Question: so, here is the question, i need to draw the position indicator corresponding to my hand position and then perform some manipulations on an image
here is the screen capture:
the left half of the screen is the image, and the right half of the screen is my camera,
the program will draw the position indicator corresponding to my hand position,
my problem is that the cursor cannot be disappeared and it will draw many times!
here is the code:
'''
import gab.opencv.*;
import processing.video.*;
import java.awt.*;
PImage img;
PImage select;
PImage cur;
OpenCV opencv;
Capture cam;
int prevPositionX, prevPositionY, currPositionX, currPositionY;
int mode = -1; //mode 1 = s (select) mode 2 = c (copy) mode 3 = d (draw)
int select_ind = -1;
//store every dectected things
Rectangle[] hand;
//store the biggest hand
Rectangle bhand;
void setup() {
size(1280, 480);
img = loadImage("test.jpg");
cur = loadImage("cursor.png");
stroke(255,10,0);
opencv = new OpenCV(this, 640, 480);
opencv.loadCascade("aGest.xml");
cam = new Capture(this, 640, 480);
cam.start();
image(img, 0, 0, img.width, img.height);
}
void draw(){
if (cam.available()==true) {
cam.read();
}
opencv.loadImage(cam);
hand = opencv.detect();
pushMatrix();
scale(-1.0, 1.0);
image(cam, -1280, 0);
popMatrix();
int handcount = -1;
int handsize = -1;
//calculate the biggest hand
for( int i=0; i < hand.length; i++ ) {
if(handsize < (hand[i].width * hand[i].height)){
handsize = hand[i].width * hand[i].height;
handcount = 1;
bhand = hand[i];
}
}
if(handcount > 0){
rect(1280 - bhand.x, bhand.y, -bhand.width, bhand.height);
noFill();
//draw the position indicator
image(cur, 480 - bhand.x, bhand.y, 16, 16);
prevPositionX = currPositionX;
prevPositionY = currPositionY;
currPositionX = 480 - bhand.x + 4;
currPositionY = bhand.y;
//select mode
if (mode == 1){
}
//copy mode
else if (mode == 2){
}
//draw mode
else if (mode == 3){
line(prevPositionX,prevPositionY,currPositionX,currPositionY);
}
}
}
void keyPressed(){
if(key=='s'||key=='S')
mode = 1;
else if(key=='c'||key=='C')
mode = 2;
else if(key=='d'||key=='D')
mode = 3;
else if(key=='i'||key=='I')
image(img, 0, 0, img.width, img.height);
}
void keyReleased(){
if(select_ind > -1 && mode == 2){
//to be done
}
mode = -1;
}
'''
i am working with the drawing mode which is to draw a line on the image,
and i know the problem but i do not know how to solve it,
i need to add this : image(img, 0, 0, img.width, img.height); to the first
of draw() function, but the line will also be deleted. i want to keep
the line like the screen capture.
Please give me a hand and sorry for the bad english. Thanks
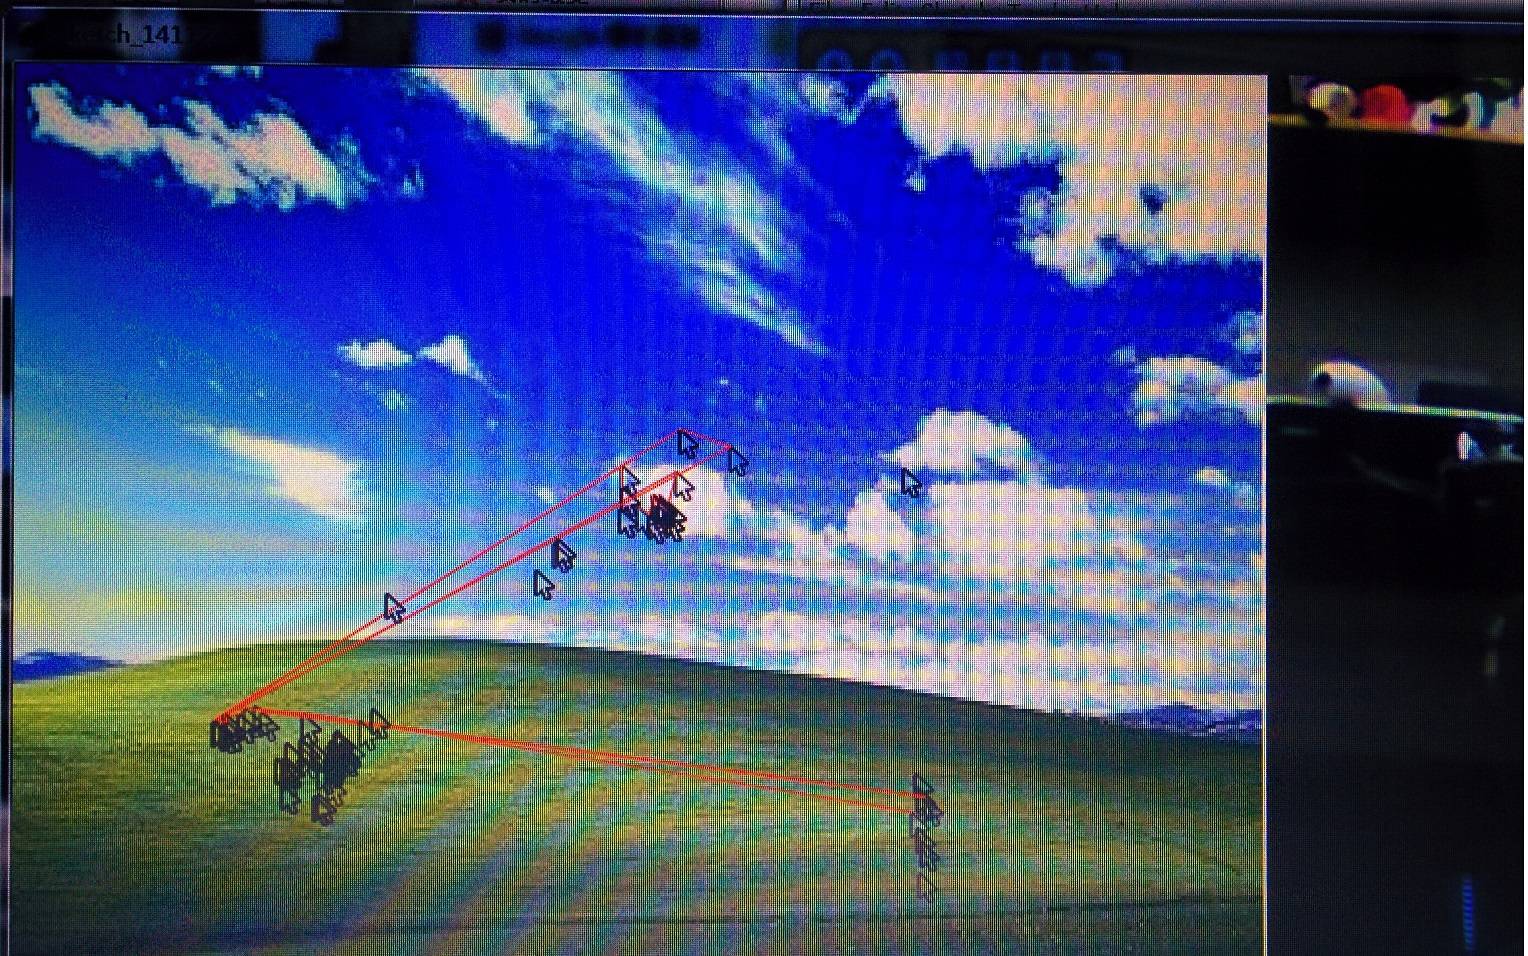
Answer: If you need to persist just part of the draw, you need to redraw it every frame, while still "clearing" the background using 'image(img, 0, 0, img.width, img.height)'. This means store coordinates of lines and redraw it every time, also note that you can hide the cursor... SomeThing like this:
'''
// YOU GOT ADD (CLICK) AT LEAST 2 POINTS TO SEE IT WORKING ;)
ArrayList<PVector> positions = new ArrayList<PVector>();
void setup(){
size(600, 600);
//if you don't want to see the cursor...
noCursor();
}
void draw(){
//clear screen
background(255);
//always draw at mousePosition
//a "custom cursor"
//that will not persist as screen is beeing cleared
fill(200,80,220);
noStroke();
ellipse(mouseX, mouseY, 20, 20);
stroke(80);
PVector prevP = null;
for (PVector p:positions) {
if(prevP != null) {
line(prevP.x, prevP.y, p.x, p.y);
}
prevP = p.get();
}
}
void mouseClicked() {
positions.add(new PVector(mouseX, mouseY));
}
'''
Also you can use PGraphics as layers to persist just part of the drawing without redrawing all the stuff over and over... :)